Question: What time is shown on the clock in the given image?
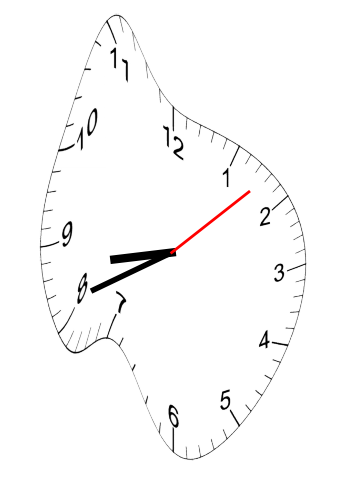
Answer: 08:41:08